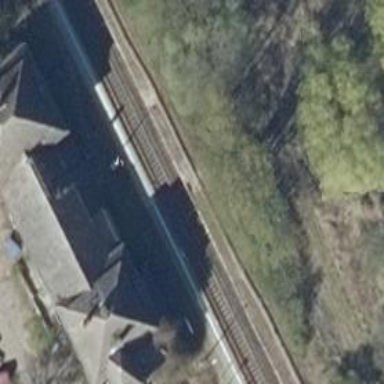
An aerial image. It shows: Train station building.